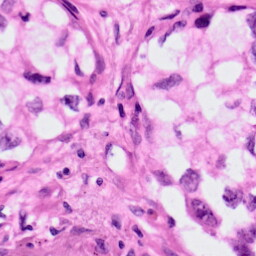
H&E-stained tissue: Lung